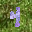
Label: 4